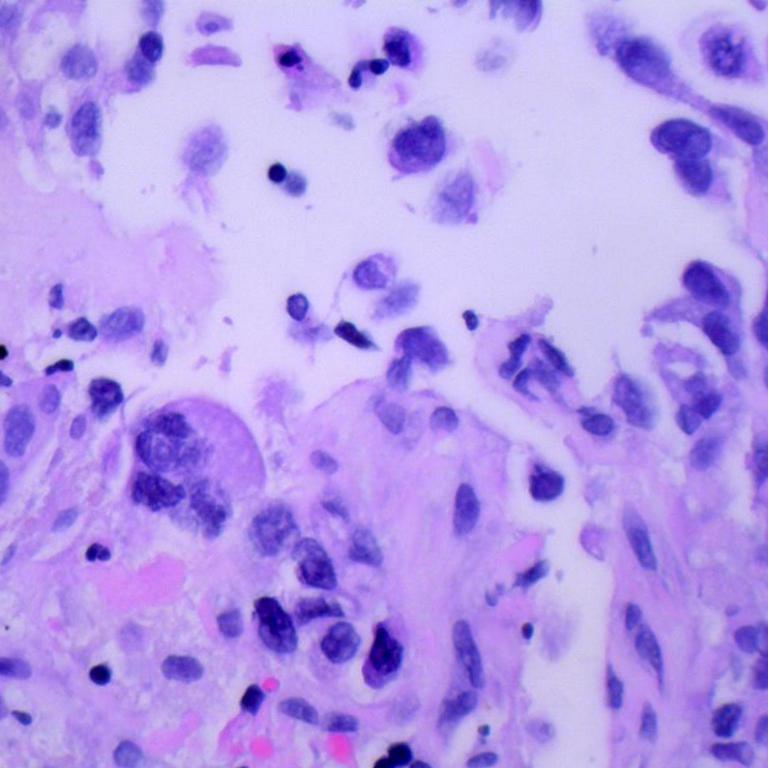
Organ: lung
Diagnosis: adenocarcinomas